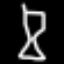
Label: hourglass